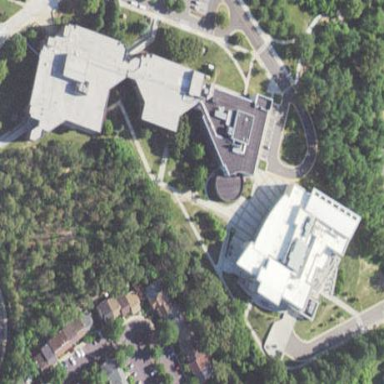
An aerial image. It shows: College building.